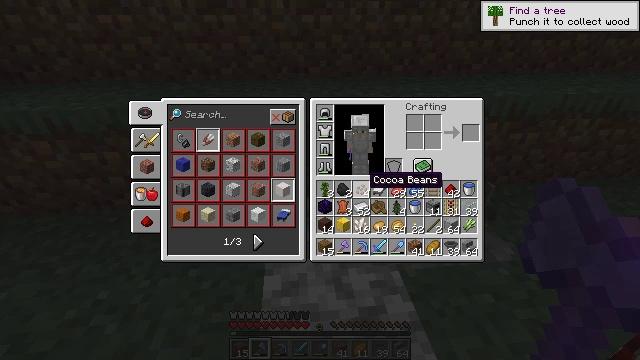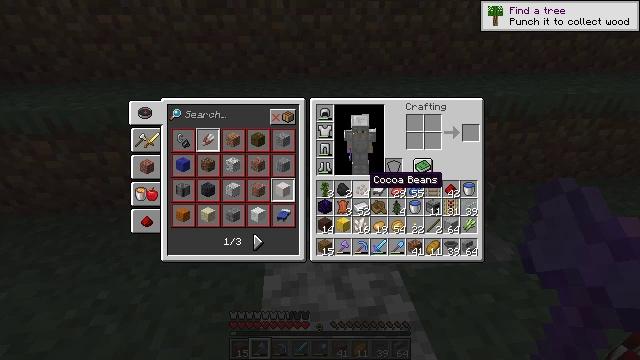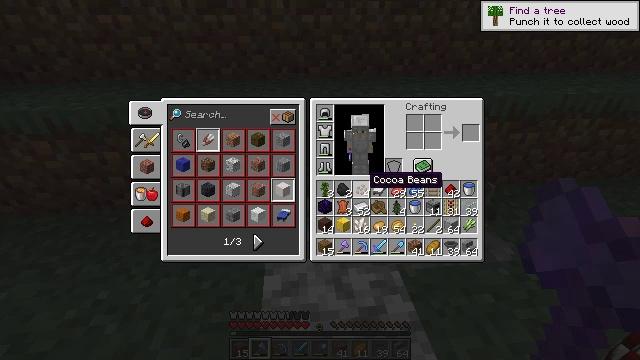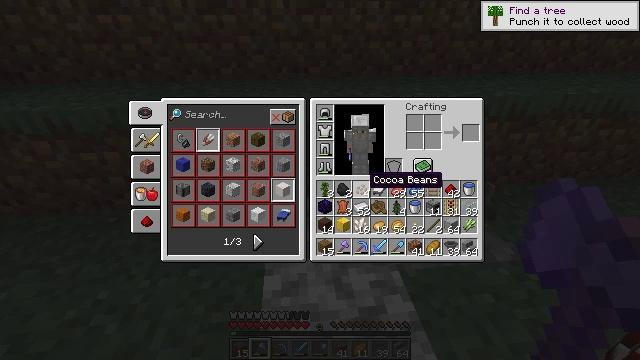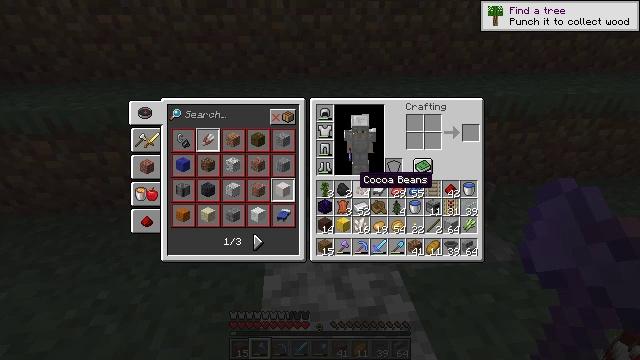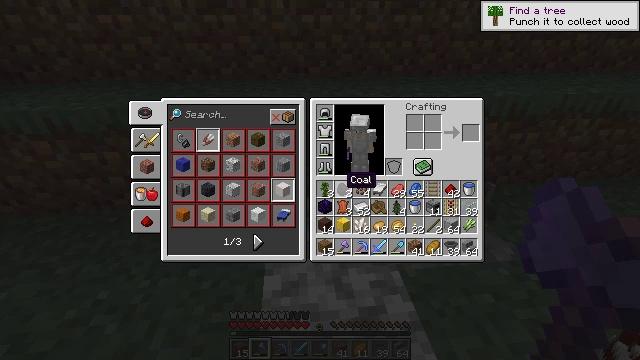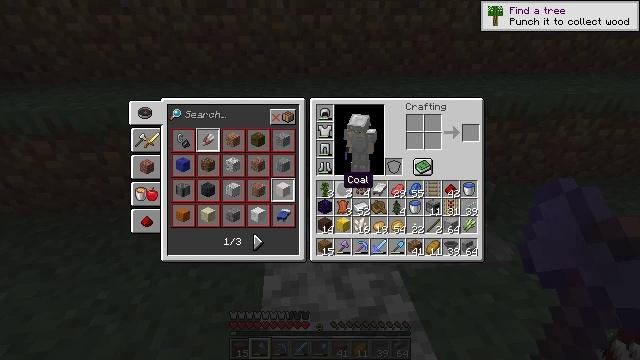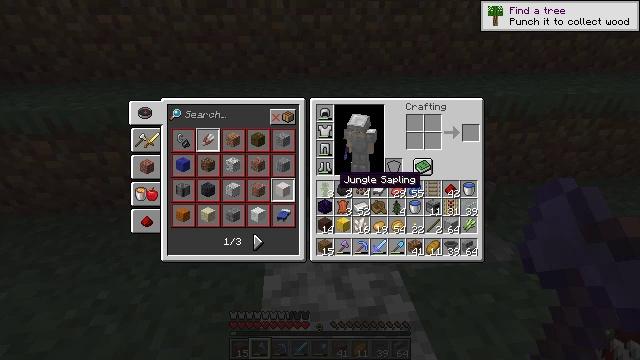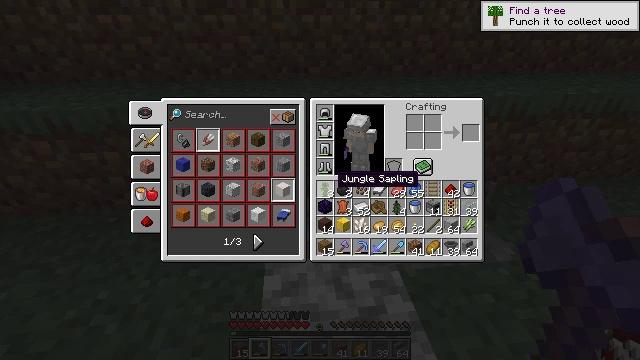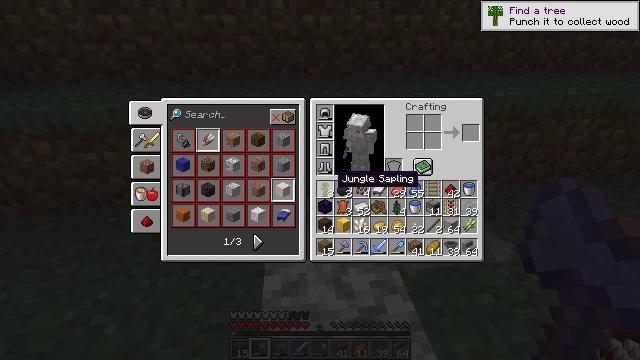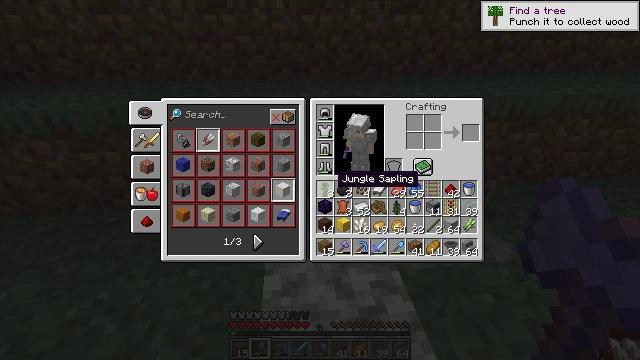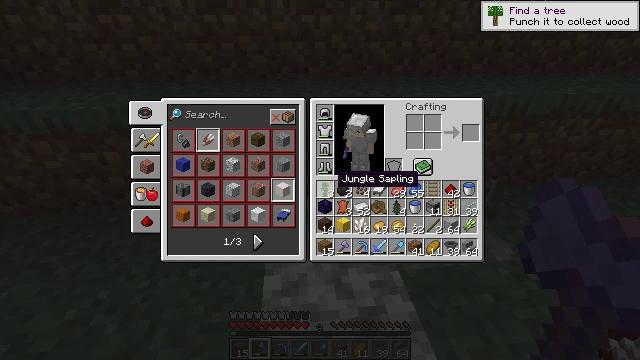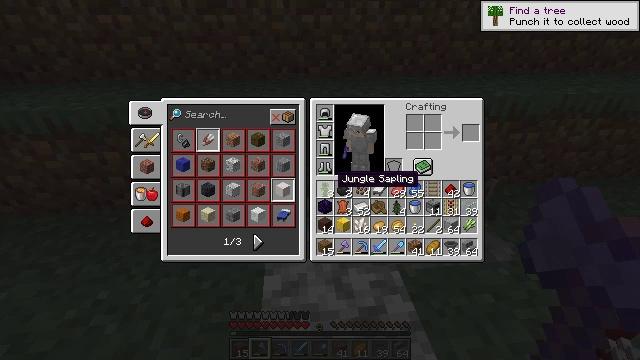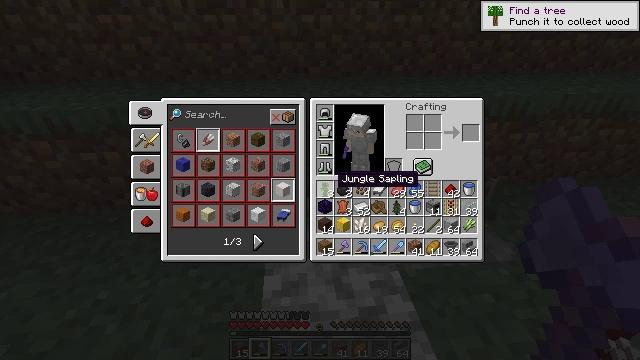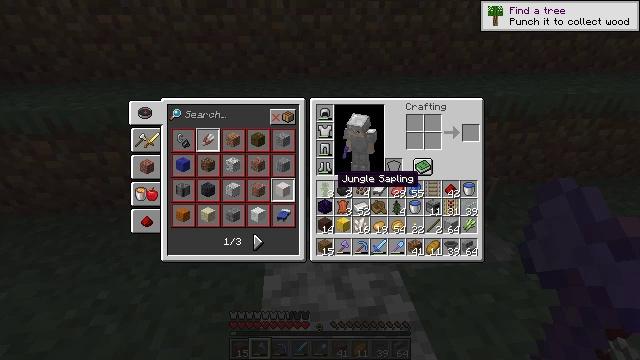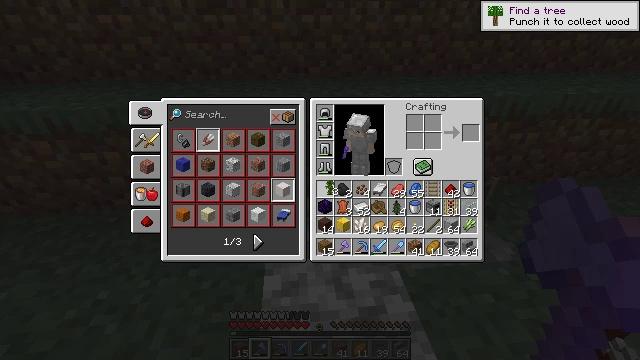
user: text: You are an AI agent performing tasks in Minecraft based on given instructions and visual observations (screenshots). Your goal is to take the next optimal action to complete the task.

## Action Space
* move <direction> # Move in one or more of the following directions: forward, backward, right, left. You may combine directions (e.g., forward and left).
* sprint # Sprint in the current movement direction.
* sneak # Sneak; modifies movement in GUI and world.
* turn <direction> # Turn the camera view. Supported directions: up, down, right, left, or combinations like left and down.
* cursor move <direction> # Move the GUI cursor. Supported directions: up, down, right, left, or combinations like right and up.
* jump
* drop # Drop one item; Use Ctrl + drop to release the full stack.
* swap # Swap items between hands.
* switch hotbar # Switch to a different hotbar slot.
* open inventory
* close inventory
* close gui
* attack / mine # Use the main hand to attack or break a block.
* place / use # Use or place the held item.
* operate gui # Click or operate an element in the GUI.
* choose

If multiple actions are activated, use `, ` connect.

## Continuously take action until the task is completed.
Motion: motion action
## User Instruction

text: Remove a jungle sapling from the inventory.
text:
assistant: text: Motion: no_op
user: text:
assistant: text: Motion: no_op
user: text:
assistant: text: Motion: no_op
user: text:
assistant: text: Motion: turn left
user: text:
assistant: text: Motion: turn left
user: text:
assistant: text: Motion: no_op
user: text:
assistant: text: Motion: no_op
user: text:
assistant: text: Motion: no_op
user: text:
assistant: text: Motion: no_op
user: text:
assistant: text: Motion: no_op
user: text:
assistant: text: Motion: no_op
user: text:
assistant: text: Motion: no_op
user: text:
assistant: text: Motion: no_op
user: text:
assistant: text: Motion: no_op
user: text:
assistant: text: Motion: attack / mine
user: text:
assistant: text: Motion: turn up, attack / mine
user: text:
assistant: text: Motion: turn left and up, attack / mine
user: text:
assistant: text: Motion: turn left and up
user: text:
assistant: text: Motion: no_op
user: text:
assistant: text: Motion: attack / mine
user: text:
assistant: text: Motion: attack / mine
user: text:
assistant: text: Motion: attack / mine
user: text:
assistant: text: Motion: attack / mine
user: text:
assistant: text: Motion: no_op
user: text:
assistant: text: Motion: no_op
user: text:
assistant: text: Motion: no_op
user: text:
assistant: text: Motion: no_op
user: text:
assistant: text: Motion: no_op
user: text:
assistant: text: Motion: no_op